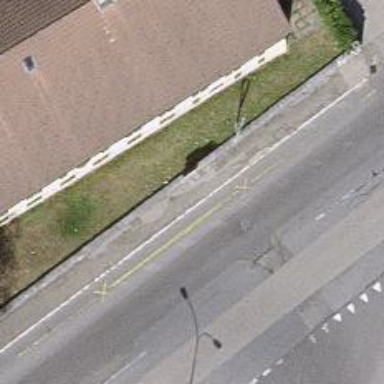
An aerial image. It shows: Bus stop along the road.